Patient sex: F
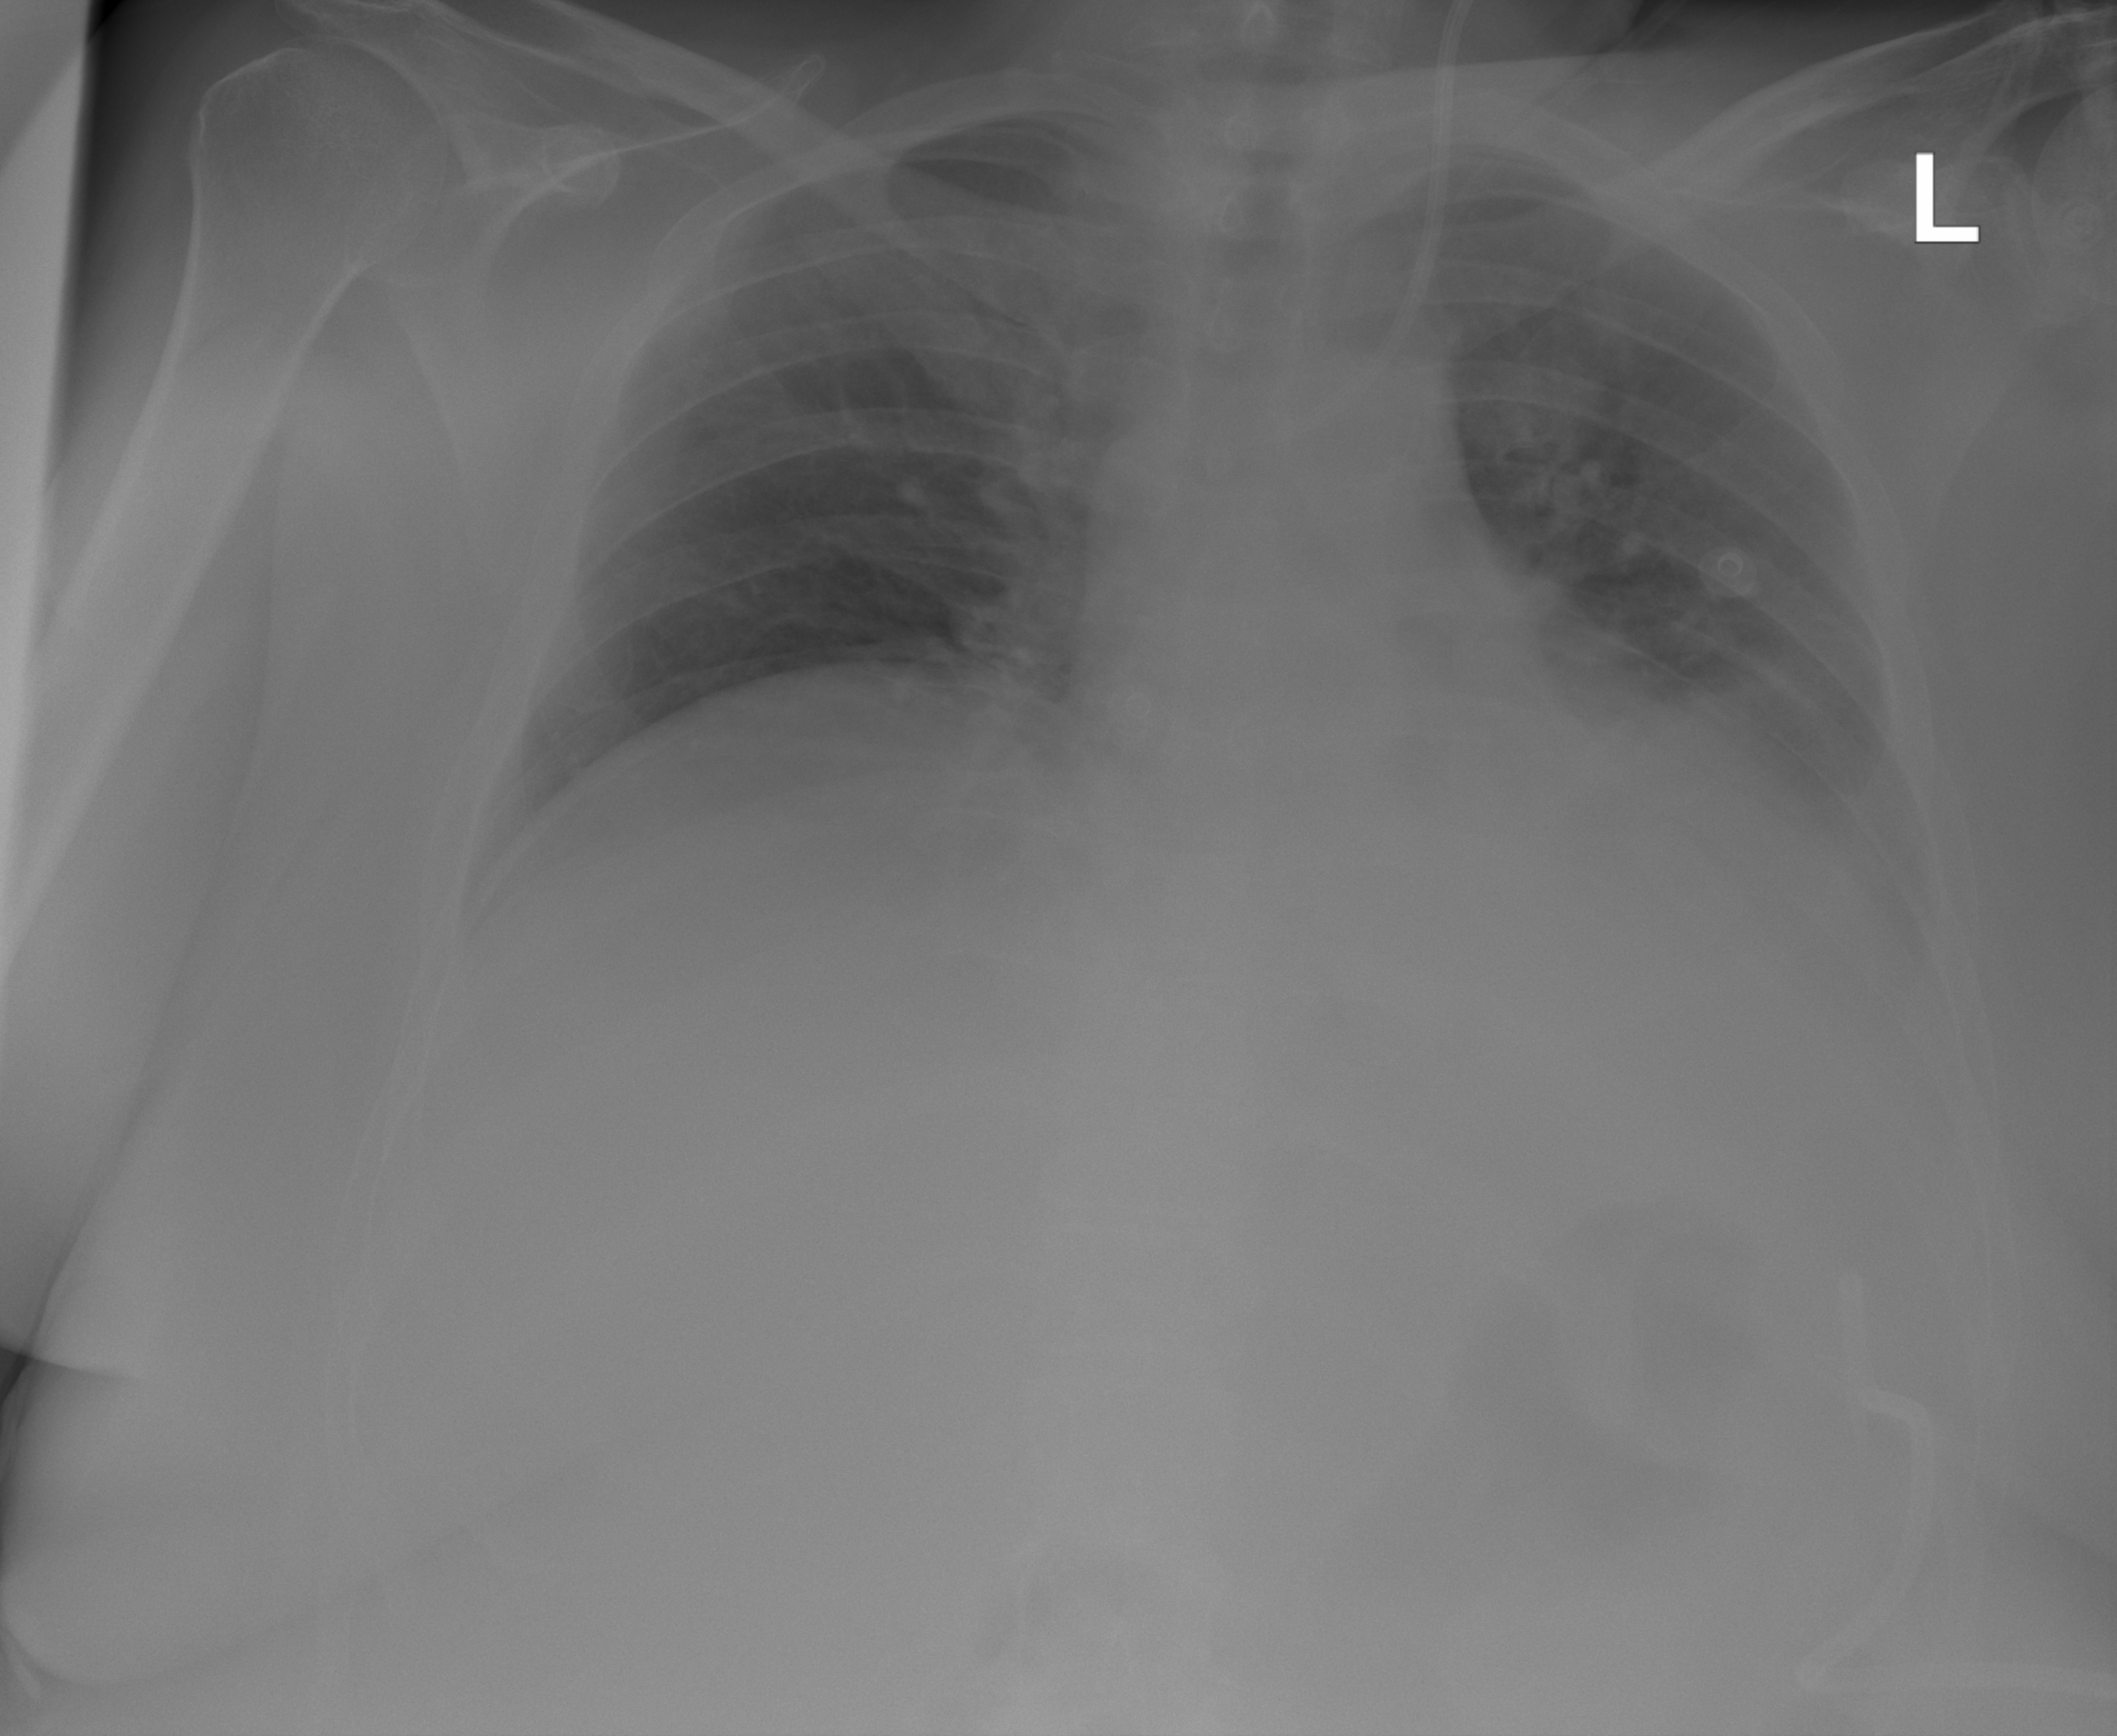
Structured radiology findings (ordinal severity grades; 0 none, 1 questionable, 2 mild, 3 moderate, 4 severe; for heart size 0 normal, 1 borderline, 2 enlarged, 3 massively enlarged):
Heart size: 0
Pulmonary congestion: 0
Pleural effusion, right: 0
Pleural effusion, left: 1
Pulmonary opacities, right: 0
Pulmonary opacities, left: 0
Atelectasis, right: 0
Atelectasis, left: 2